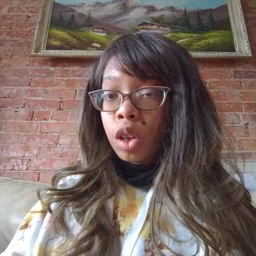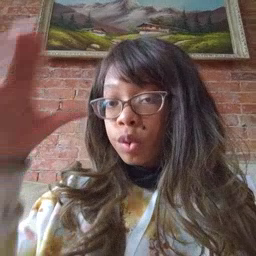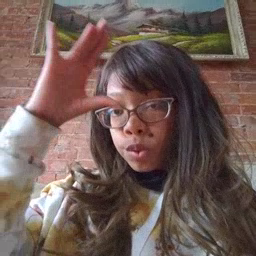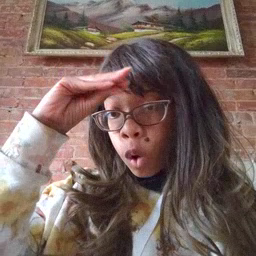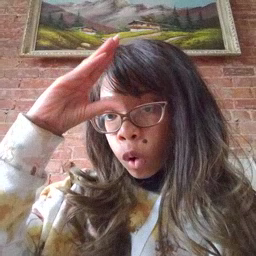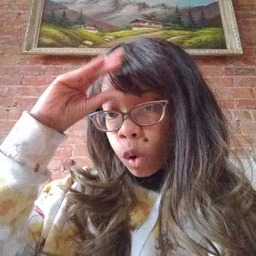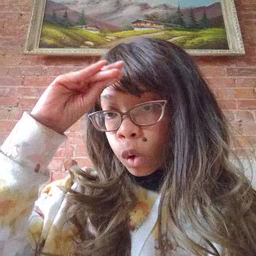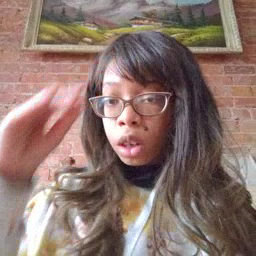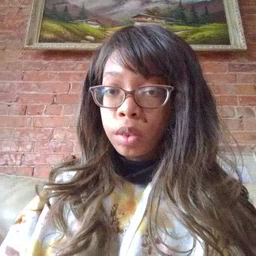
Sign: boy